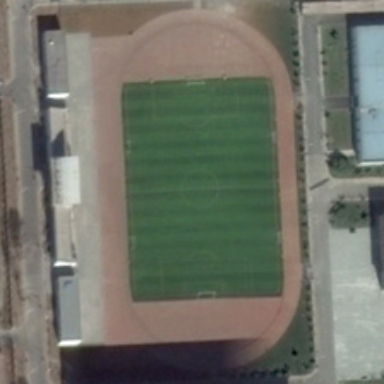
Several buildings are near a playground with a football field in it .